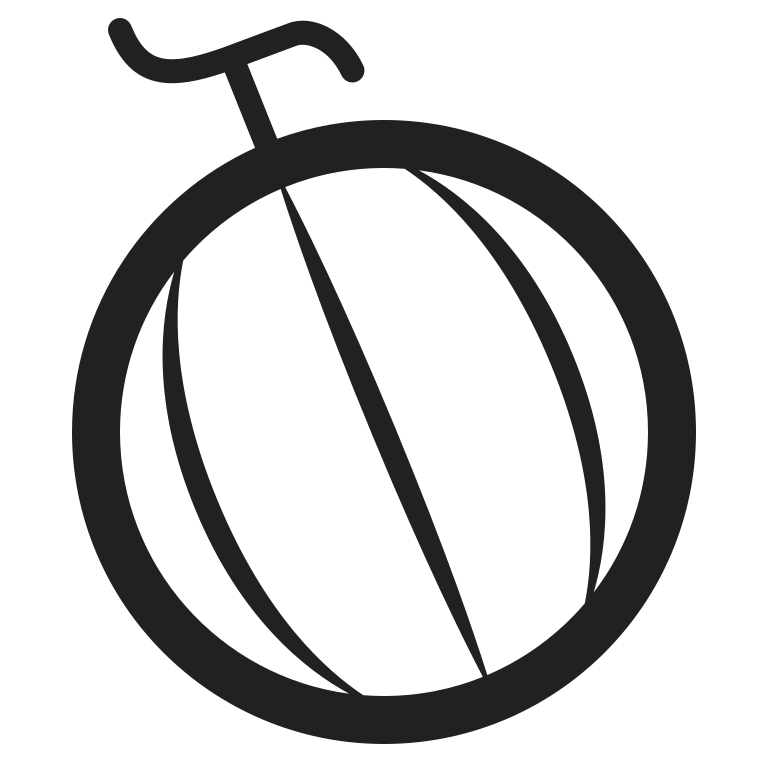
melon high contrast